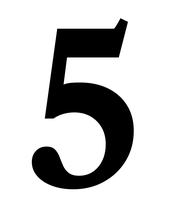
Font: LibreCaslonText_Bold